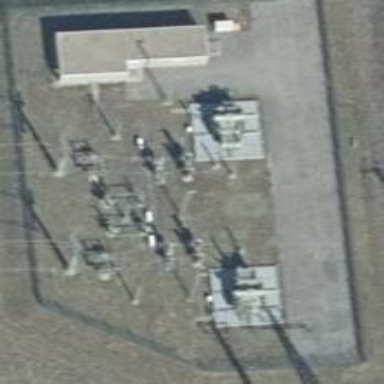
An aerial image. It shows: Power substation specializing in traction. It is enclosed by fence.